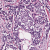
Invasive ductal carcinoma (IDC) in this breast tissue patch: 1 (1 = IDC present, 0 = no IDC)